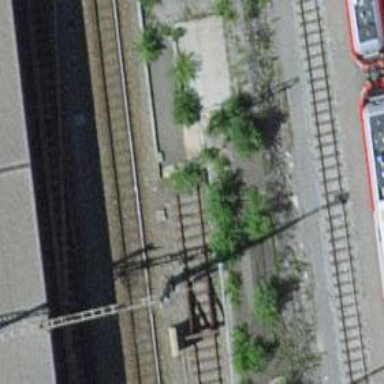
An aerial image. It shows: Railway buffer stop.